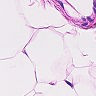
Metastatic tissue present: no